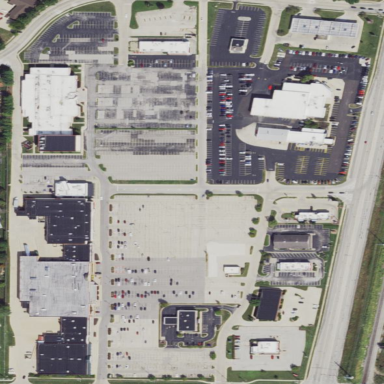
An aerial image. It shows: Retail area.